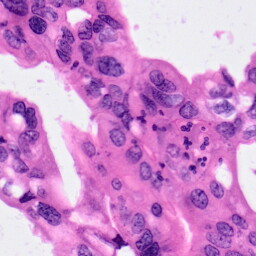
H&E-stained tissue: Pancreatic